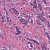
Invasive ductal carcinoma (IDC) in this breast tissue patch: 1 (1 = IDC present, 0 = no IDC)